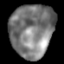
Tissue: lung
Cell type: Epithelial cells
Senescence score: 0.2302
Nuclear area (px): 2271
Mean DAPI intensity: 123.182